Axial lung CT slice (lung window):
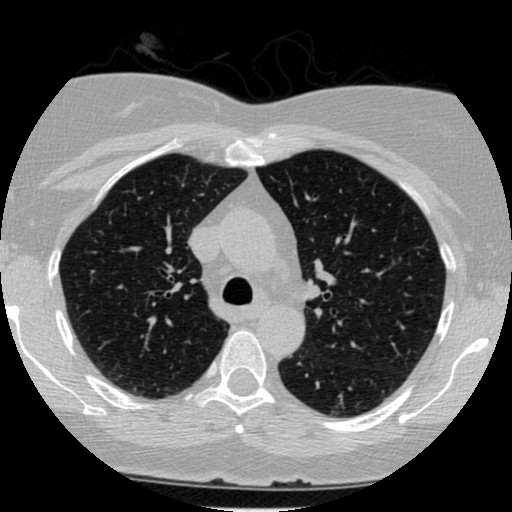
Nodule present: no